Question: I'm doing a project for automatic login thru Real VNC client. I have a LAN and have been boring do such procedures with this client in many pcs. So I decided automatize the process. I open the VNC client with my program (using CreateProcess), and passing the IP for connecting as parameter. My intention now is send the password for that machine and simulate [enter], and i'm stuck into this step. I'll explain better with the code below:
'''
procedure TForm1.VncAuth;
var
StartInfo: TStartupInfo;
ProcInfo: TProcessInformation;
CmdLine: string;
begin
FillChar(StartInfo,SizeOf(TStartupInfo),#0);
FillChar(ProcInfo,SizeOf(TProcessInformation),#0);
StartInfo.cb := SizeOf(TStartupInfo);
CmdLine:= 'vnc.exe 192.168.1.14';
UniqueString(CmdLine);
CreateProcess(NIL ,PChar(CmdLine), NIL, NIL, False, CREATE_NEW_CONSOLE or NORMAL_PRIORITY_CLASS
, NIL, NIL, StartInfo, ProcInfo);
WaitForInputIdle(ProcInfo.hProcess, INFINITE);
Timer:= TTimer.Create(Nil);
Timer.Interval:= 5000;
Timer.OnTimer:= DoVNCAuth;
Timer.Enabled:= true;
end;
'''
Ok, the procedure above open the vnc.exe and pass the IP for connection. So I wait 5 seconds, time to connect into IP and vnc ask for password, after 5 secs I go to procedure DoVNCAuth. It's like this:
'''
procedure TForm1.DoVNCAuth(Sender: TObject);
var
pass: string;
begin
pass:= 'password';
VNCChild:= FindWindowEx(0, 0, Nil, 'VNC Viewer - Authentication');
if VNCChild > 0 then
begin
VNCHandle:= FindWindowEx(VNCChild, 0, 'Edit', 0);
SendMessage(VNCHandle, WM_SETTEXT, 0, Integer(PChar(pass)));
end;
end;
'''
This procedure, search for the window asking for vnc auth. So I search for Edit inside the window and send my password. The problem is: this window have 2 edits, one for user (disabled) and one for pass (this is my focus), but I can only write my pass into user's edit. How to get the handle for the right edit? They are into same window and are from same class 'Edit'... Below a screenshot of what happens:

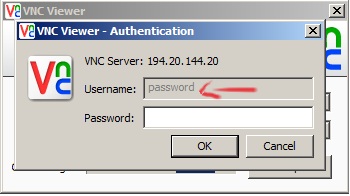
Answer: You are making it far harder than it needs to be. RealVNC already comes equipped with features that allow you to connect without requiring interaction. All you need to do is create a text file containing the necessary options and pass that to the RealVNC viewer program on startup.
The text file might look like this:
You can get RealVNC to create the file for you by opening the connection, bringing up the RealVNC menu (i.e. with F8), and then selecting . This will save a .vnc file containing all the settings of that connection. Just pass that .vnc file to the viewer program on startup and it's all good.
All you need to do therefore is:
1. Create the .vnc connection files.
2. Change the command line to 'vnc.exe connection.vnc'.
3. Remove all the code after the call to CreateProcess.
4. Call CloseHandle on the two handles returned by CreateProcess.
For your needs I suggest that calling 'ShellExecute' is probably easier than 'CreateProcess'.